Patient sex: M
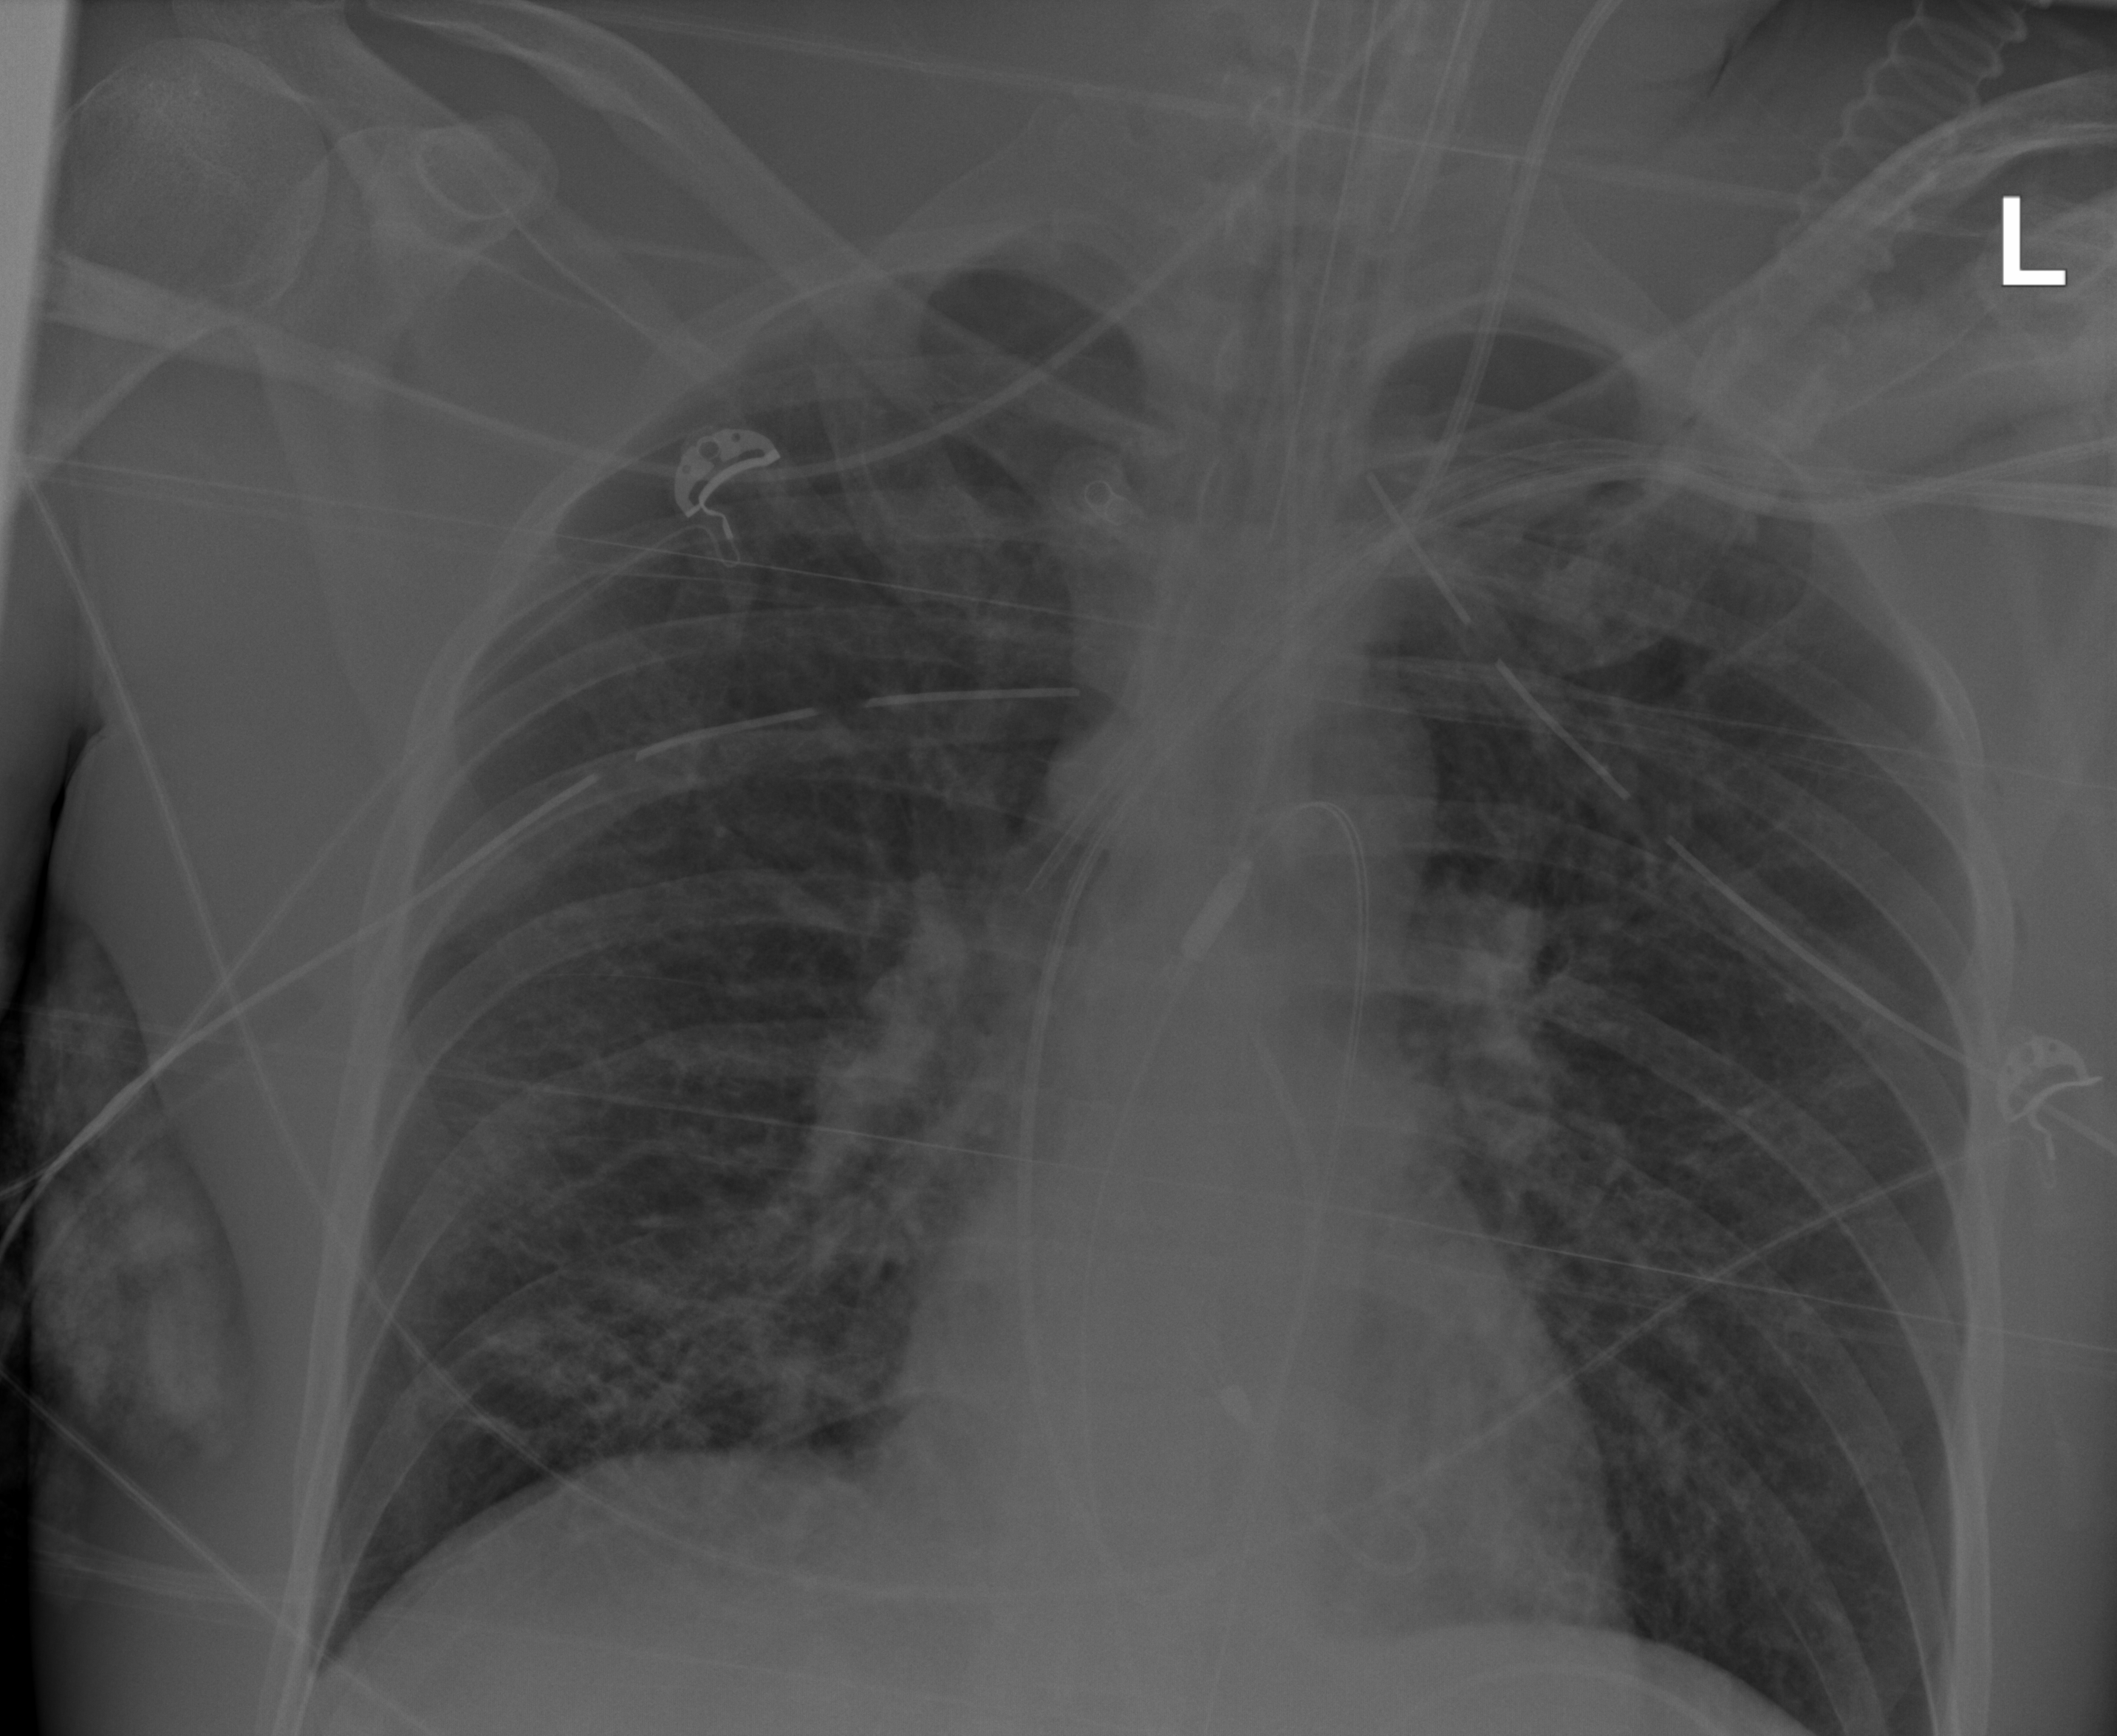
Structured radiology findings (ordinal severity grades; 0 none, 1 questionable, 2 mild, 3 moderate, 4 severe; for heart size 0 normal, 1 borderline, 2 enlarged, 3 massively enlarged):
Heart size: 0
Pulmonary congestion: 2
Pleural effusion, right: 0
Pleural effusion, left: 0
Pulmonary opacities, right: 2
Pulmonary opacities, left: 2
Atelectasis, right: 2
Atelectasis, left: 0